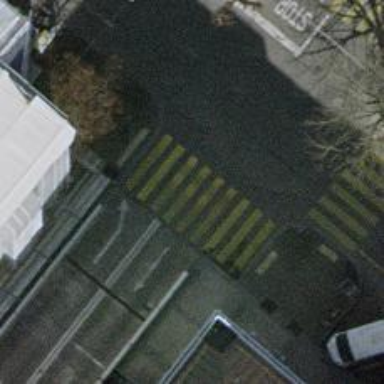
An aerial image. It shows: Marked crossing on the road.